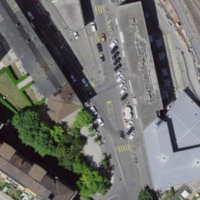
EUNIS habitat code: 54
Species observed at this site:
Corvus corone
Podiceps cristatus
Fulica atra
Anas platyrhynchos
Sturnus vulgaris
Aythya fuligula
Passer domesticus
Buteo buteo
Chroicocephalus ridibundus
Phalacrocorax carbo
Larus michahellis
Cygnus olor
Gallinula chloropus
Columba livia